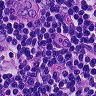
Metastatic tissue present: no